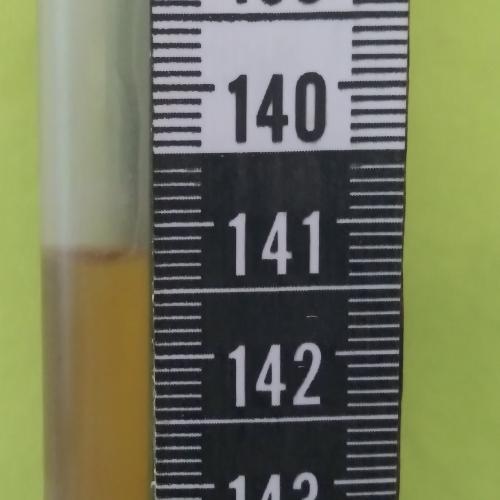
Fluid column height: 141.2 cm